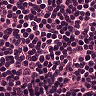
Metastatic tissue present: no